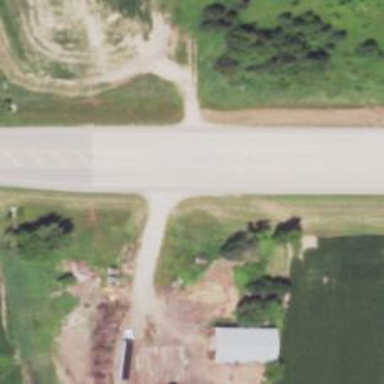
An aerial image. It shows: Secondary road.